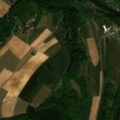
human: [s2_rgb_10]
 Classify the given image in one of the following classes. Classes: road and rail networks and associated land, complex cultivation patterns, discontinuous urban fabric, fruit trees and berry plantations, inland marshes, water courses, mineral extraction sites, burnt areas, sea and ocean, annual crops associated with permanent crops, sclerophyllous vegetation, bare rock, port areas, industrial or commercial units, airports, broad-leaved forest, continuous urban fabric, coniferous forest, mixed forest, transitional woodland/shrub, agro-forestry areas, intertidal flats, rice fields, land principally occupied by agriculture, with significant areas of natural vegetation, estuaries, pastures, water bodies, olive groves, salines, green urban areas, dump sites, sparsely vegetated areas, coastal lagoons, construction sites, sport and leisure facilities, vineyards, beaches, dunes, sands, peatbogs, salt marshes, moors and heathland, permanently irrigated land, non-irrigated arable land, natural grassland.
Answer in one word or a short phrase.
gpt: discontinuous urban fabric, non-irrigated arable land, pastures, complex cultivation patterns, broad-leaved forest